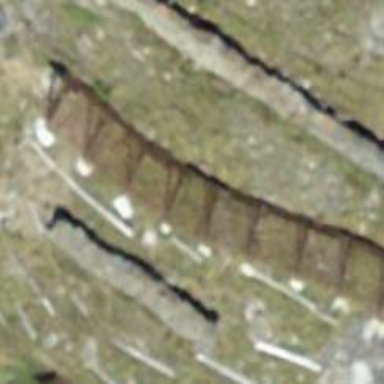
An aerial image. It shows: Snow fence that is man-made.